Question: I have an installer package for a 32-bit Application (built with MakeMsi, originally for Windows XP, and simplicisticly maintained since then), that fails registering a COM server on modern (64-bit) Windows systems (7, 8, 10). This is what I see when trying to install my MSI normally:

> Application ErrorException EOleSysError in module xyz at 000F0B01. Error accessing the OLE registry.
If I bring the MSI in , the COM server registers successfully. Since somehow, I didn't invest much time in exploring the reasons so far. But finally, I'm exhausted to remember our customers (and sometimes also me) again and again of this precondition, so I wish to fix this issue.
The registration (and de-registration) is done via s, as I see looking into it using Orca:
'''
"[INSTALLDIR.MYAPP]\placeholder.exe" -regserver
"[INSTALLDIR.MYAPP]\placeholder.exe" -unregserver
'''
For each of those entries, 'Type' is '1122' and 'Source' is 'INSTALLDIR.MYAPP'.
I could imagine that the COM server is started with insufficient privileges in the installation procedure, but aren't installers run automatically with administrator rights? I mean, when I (as a standard user) start the installer by double-clicking it, it shows the UAC prompt the actual installation takes place. Why are the COM servers not run with elevated rights for their registration and de-registration? It's confusing...
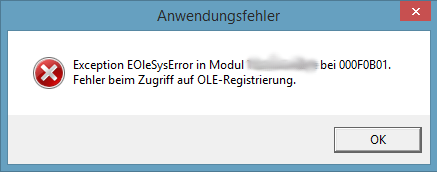
Answer: After learning how to <URL>, I still was interested to understand, why my MSI package worked before. In other words: what is the crucial change after Windows XP?
As I figured out reading the WiX toolset documentation, there is an attribute 'Impersonate' for 'CustomAction' that controls if the CA is executed with elevated privileges:
> <URL>
It refers to the <URL>. The value '1122' I observed in my MSI is decompiled into this:
- <URL>
What I used to "fix" the problem the fast way is, enable the 'msidbCustomActionTypeNoImpersonate' flag ('2048') in the CA type (in WiX this would be 'Impersonate="no"').
Translated into my script, I had to 'System''Type' of the <URL> as to make self registration work :
'''
Type="Deferred Sync AnyRc System"
'''
I'm fully aware that this is only a workaround, since running a COM server for (un-)register is dangerous. And so the solution mentioned in the second section of <URL>.